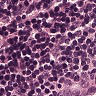
Metastatic tissue present: no